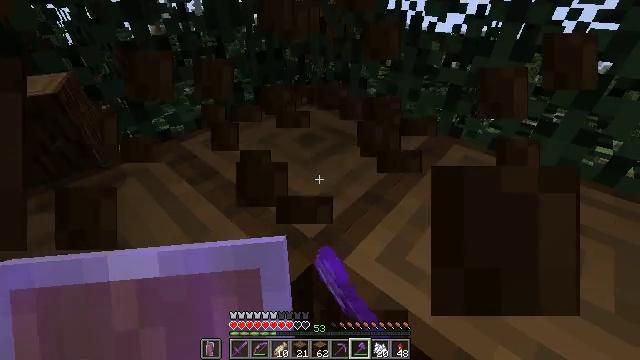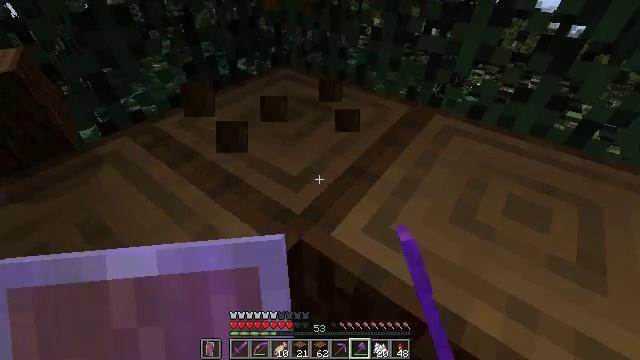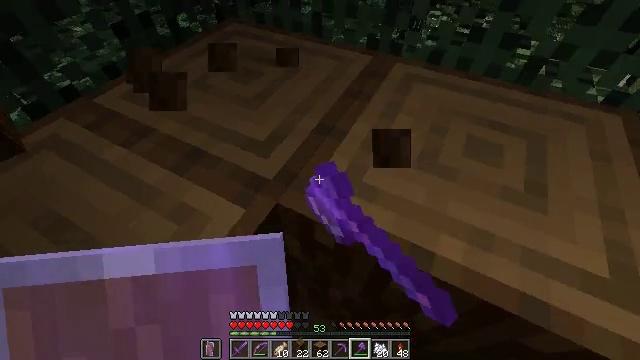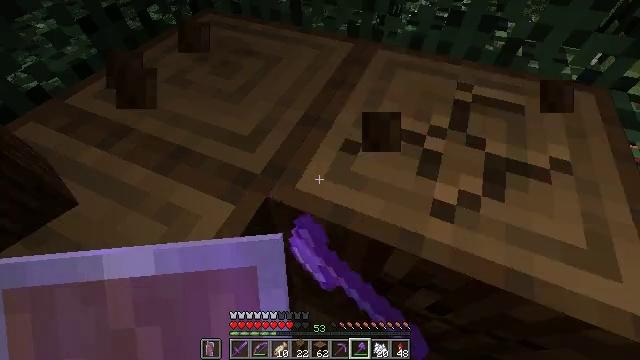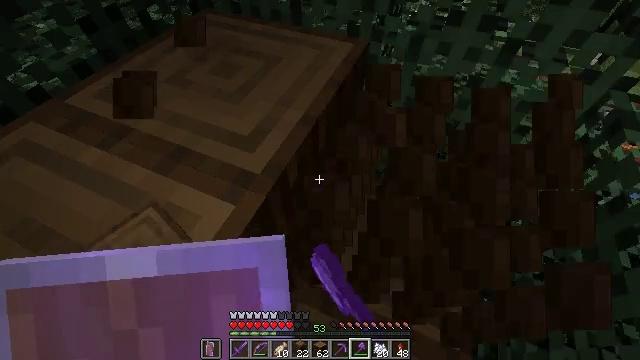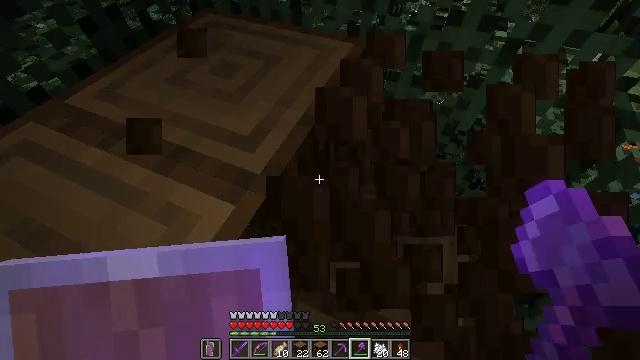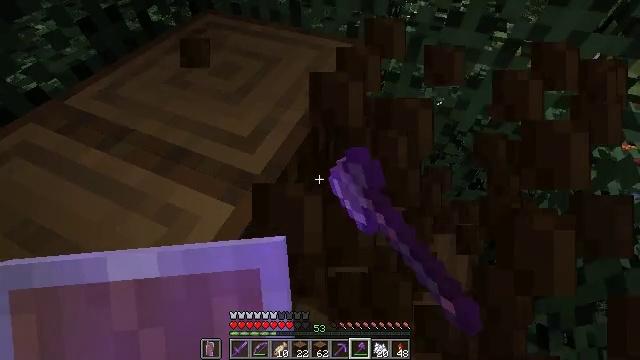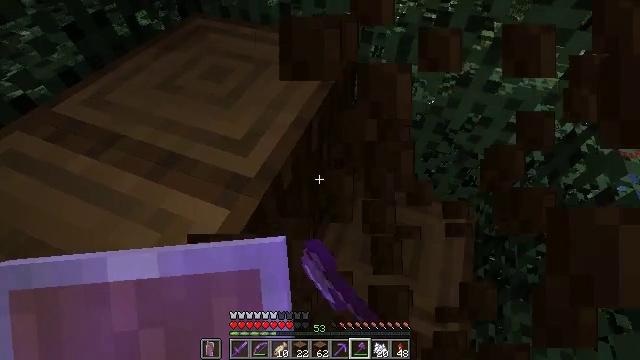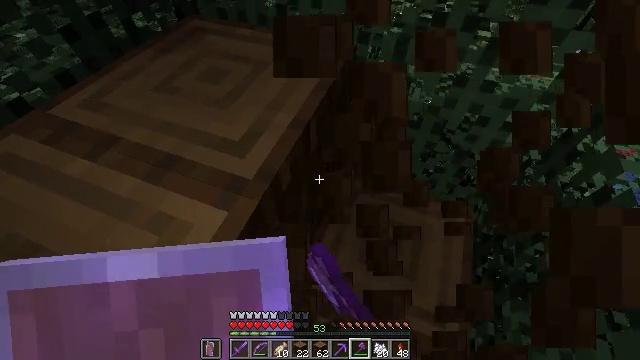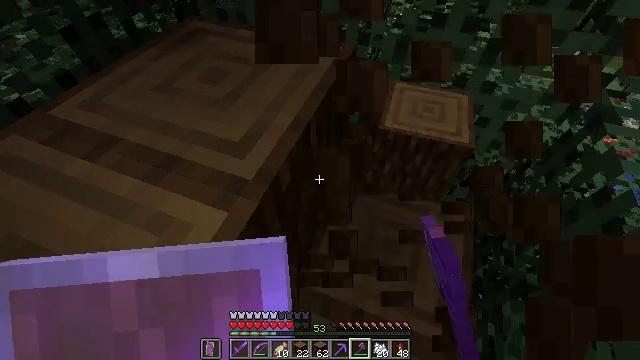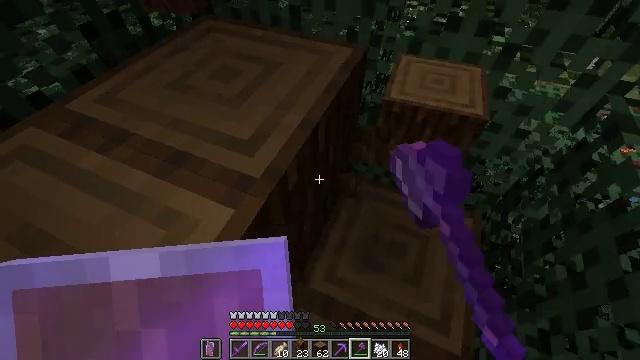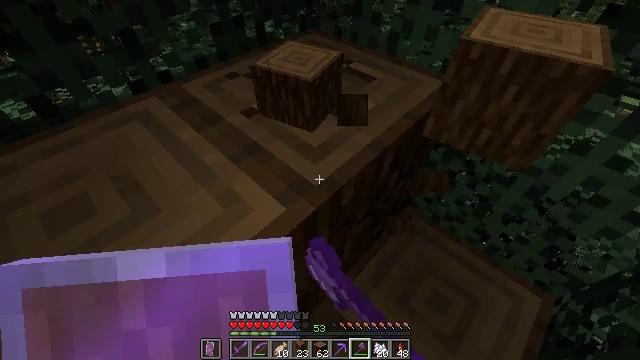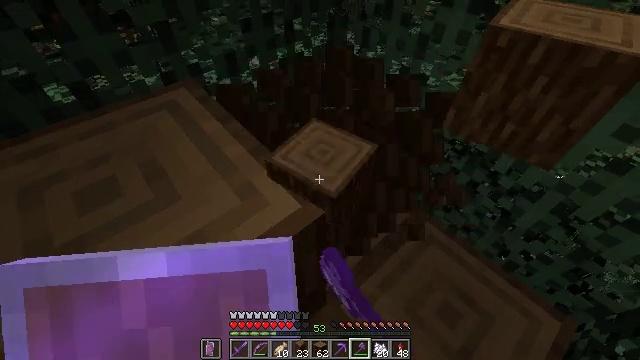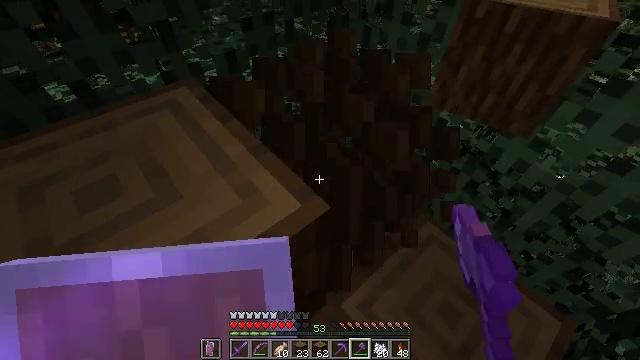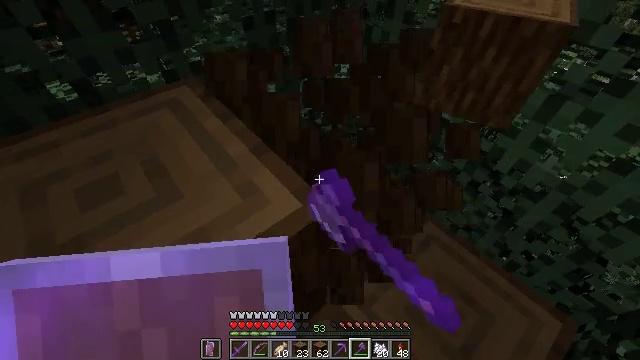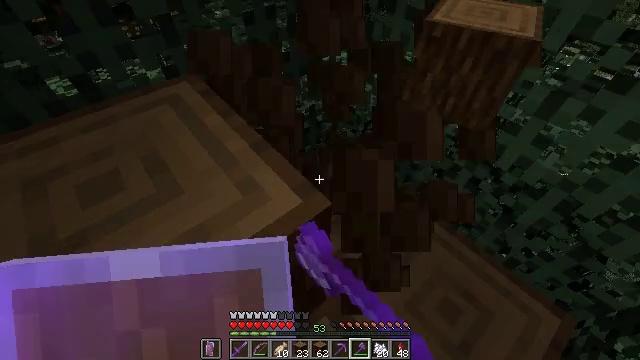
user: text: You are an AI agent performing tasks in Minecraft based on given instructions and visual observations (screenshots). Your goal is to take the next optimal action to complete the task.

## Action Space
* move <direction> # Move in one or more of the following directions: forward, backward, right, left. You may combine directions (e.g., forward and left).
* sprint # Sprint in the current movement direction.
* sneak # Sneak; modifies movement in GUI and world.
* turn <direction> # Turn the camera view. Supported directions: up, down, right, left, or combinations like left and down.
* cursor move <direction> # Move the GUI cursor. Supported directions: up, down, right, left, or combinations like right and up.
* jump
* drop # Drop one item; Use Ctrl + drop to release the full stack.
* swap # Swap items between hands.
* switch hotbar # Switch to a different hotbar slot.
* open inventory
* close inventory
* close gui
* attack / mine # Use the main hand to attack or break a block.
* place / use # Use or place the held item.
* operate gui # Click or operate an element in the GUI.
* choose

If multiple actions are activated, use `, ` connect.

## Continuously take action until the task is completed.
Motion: motion action
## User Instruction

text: Mine the spruce log from the forest.
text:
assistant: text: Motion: turn right and down, attack / mine
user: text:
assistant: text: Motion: turn right and down, attack / mine
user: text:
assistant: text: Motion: turn right and down, attack / mine
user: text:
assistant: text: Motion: attack / mine
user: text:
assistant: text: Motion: attack / mine
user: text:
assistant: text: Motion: attack / mine
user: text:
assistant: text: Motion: turn right, attack / mine
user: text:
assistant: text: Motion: attack / mine
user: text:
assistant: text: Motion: attack / mine
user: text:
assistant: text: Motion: turn left, attack / mine
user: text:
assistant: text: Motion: turn left and up, attack / mine
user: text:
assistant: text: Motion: turn left, attack / mine
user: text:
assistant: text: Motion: attack / mine
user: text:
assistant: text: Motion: attack / mine
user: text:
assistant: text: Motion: attack / mine
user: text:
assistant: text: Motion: turn down, attack / mine
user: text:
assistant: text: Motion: turn left and down, attack / mine
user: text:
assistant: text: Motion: attack / mine
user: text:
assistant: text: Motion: turn left and down, attack / mine
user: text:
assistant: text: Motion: turn left and down, attack / mine
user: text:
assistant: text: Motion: turn left and down, attack / mine
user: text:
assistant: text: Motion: turn left and down, attack / mine
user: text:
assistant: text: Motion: attack / mine
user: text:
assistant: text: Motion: attack / mine
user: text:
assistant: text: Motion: turn left and down, attack / mine
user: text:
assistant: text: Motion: move right, turn left and down, attack / mine
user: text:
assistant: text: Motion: move right, turn left and down, attack / mine
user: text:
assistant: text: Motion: move right, turn left and down, attack / mine
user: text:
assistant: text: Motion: move right, turn left and down, attack / mine
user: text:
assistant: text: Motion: move right, turn left and down, attack / mine